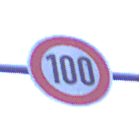
Verkehrszeichen: Geschwindigkeit100
Umgebung: Outdoor, Urban
Tageszeit: SunriseSunset
Wetter: Overcast
Licht: Natural
Jahreszeit: NotSpecified
Kontrast: LowContrast